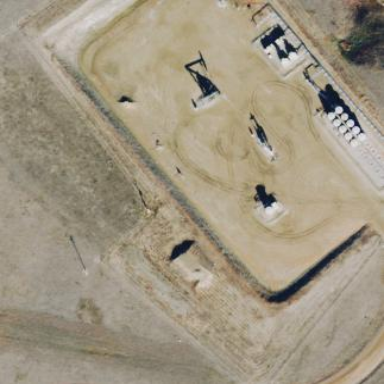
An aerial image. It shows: Industrial area used for fracking.